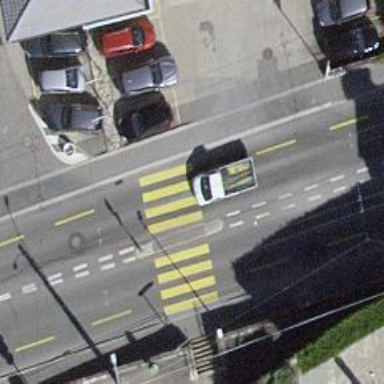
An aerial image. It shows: Uncontrolled zebra crossing with central island.